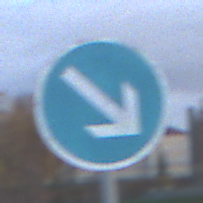
Verkehrszeichen: VorgeschriebeneVorbeifahrtRechts
Umgebung: Outdoor, Suburban
Tageszeit: SunriseSunset
Wetter: PartlyCloudy
Licht: Natural
Jahreszeit: NotSpecified
Kontrast: LowContrast